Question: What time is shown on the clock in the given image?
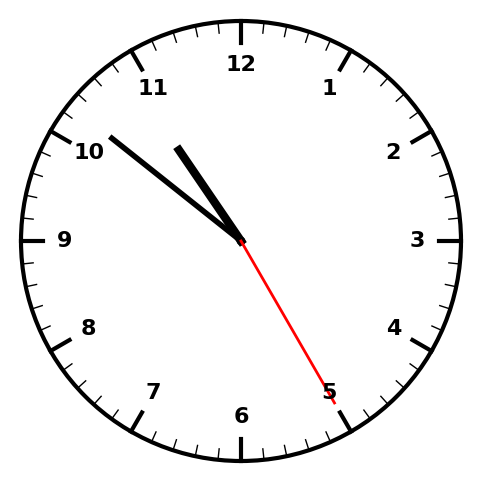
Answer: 10:51:25